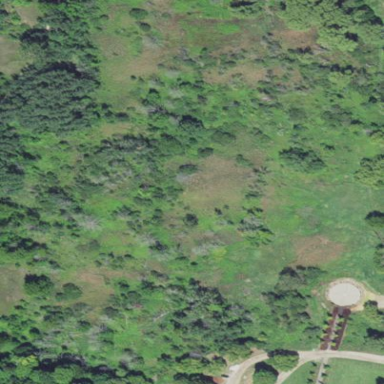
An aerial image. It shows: Beautiful wet meadow natural wetland.